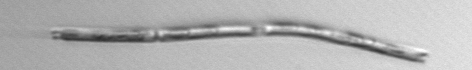
Label: Eucampia_morphytype1